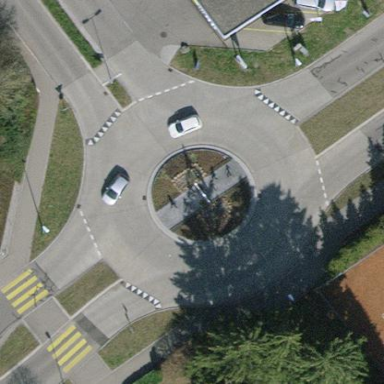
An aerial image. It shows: Secondary road with concrete surface that forms roundabout at the junction.